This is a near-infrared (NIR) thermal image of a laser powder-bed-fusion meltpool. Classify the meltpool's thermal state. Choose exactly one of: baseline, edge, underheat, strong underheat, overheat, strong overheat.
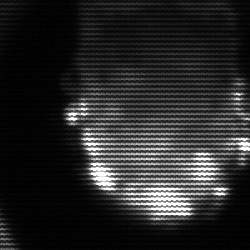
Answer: baseline